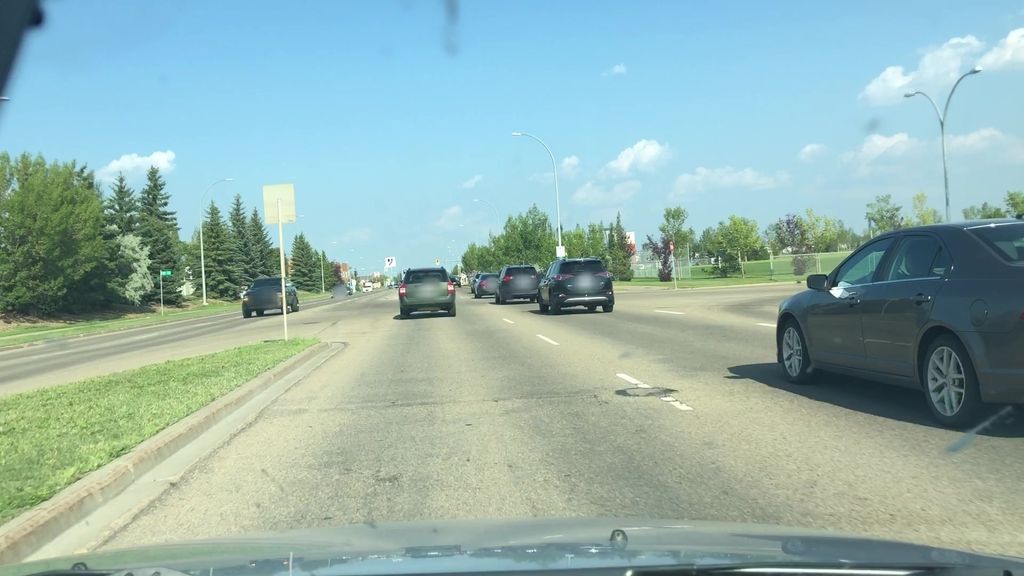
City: edmonton